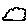
Label: cloud